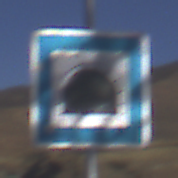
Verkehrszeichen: Tunnel
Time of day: MorningAfternoon
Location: Outdoor (Nature)
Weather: Clear
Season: NotSpecified
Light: Natural